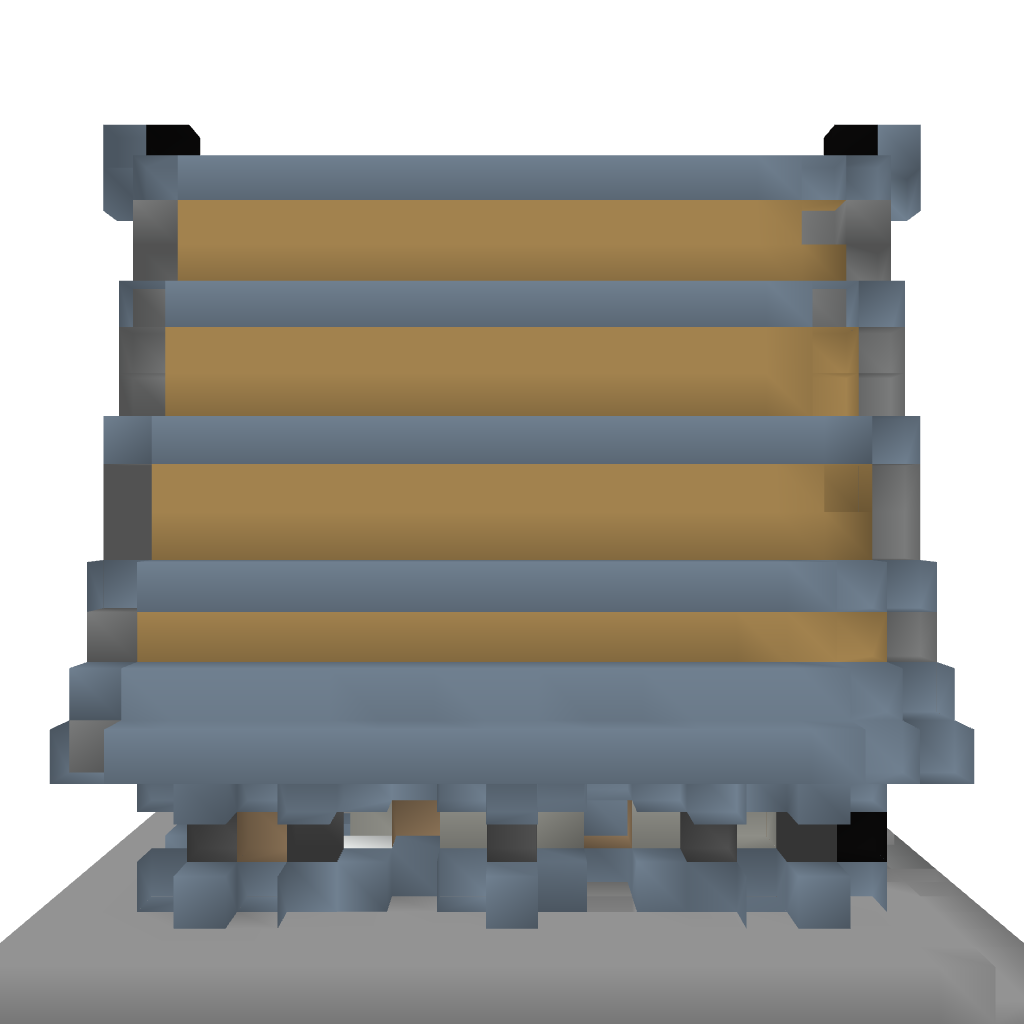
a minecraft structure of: Medieval Little House